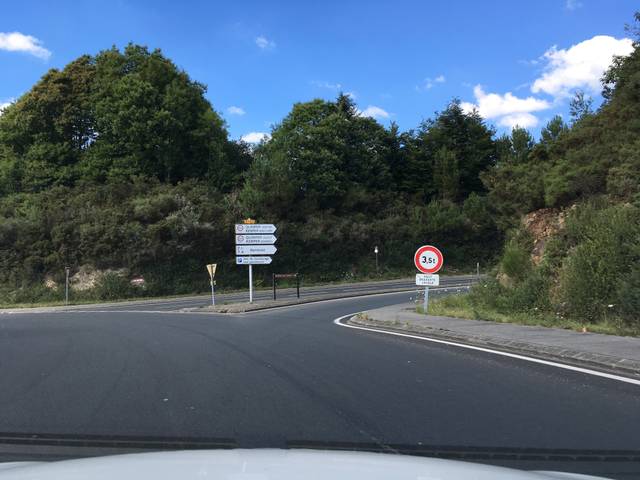
Region: France
Coordinates: 48.002, -4.157